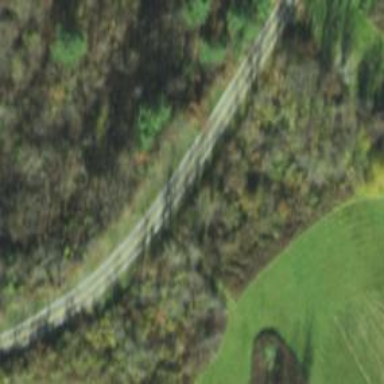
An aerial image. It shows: Tertiary road.